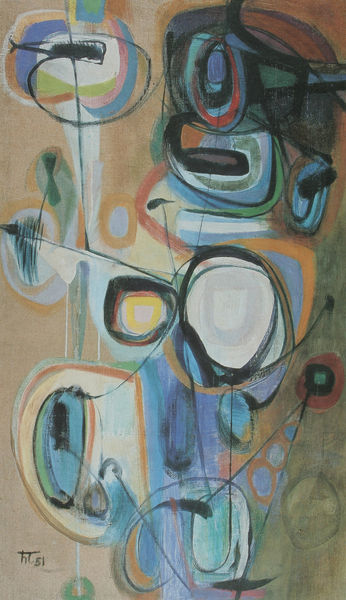
Titel: Seifenblasen
Künstler: Hann Trier
Institution: Renate Trier
Schlagwörter: blau, weiß, gelb, grün, menschen, ocker, braun, bunt, orange, schwarz, beige, signatur, kreis, rund, abstrakt, farben, flächen, formen, linien, abstraktion, kante, linie, kreise, fleck, krieger, verlauf, ovale, flecke, vertikal, gegenstandslos, zirkel, kanten rund